Interaction volume radius: 5 \u00c5
Interaction volume height: 10 \u00c5
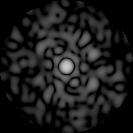
Disorder parameter: 0.8271